Aerial crown-view tile of a tropical tree (Barro Colorado Island, Panama), acquired 20241014:
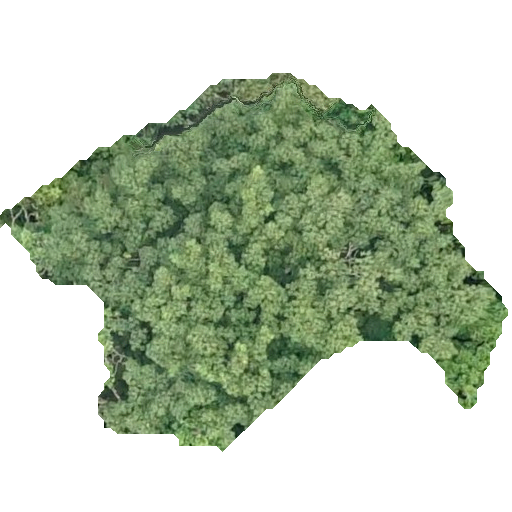
Species: Pseudobombax septenatum
GBIF accepted scientific name: Pseudobombax septenatum
Crown area: 174.594 m²